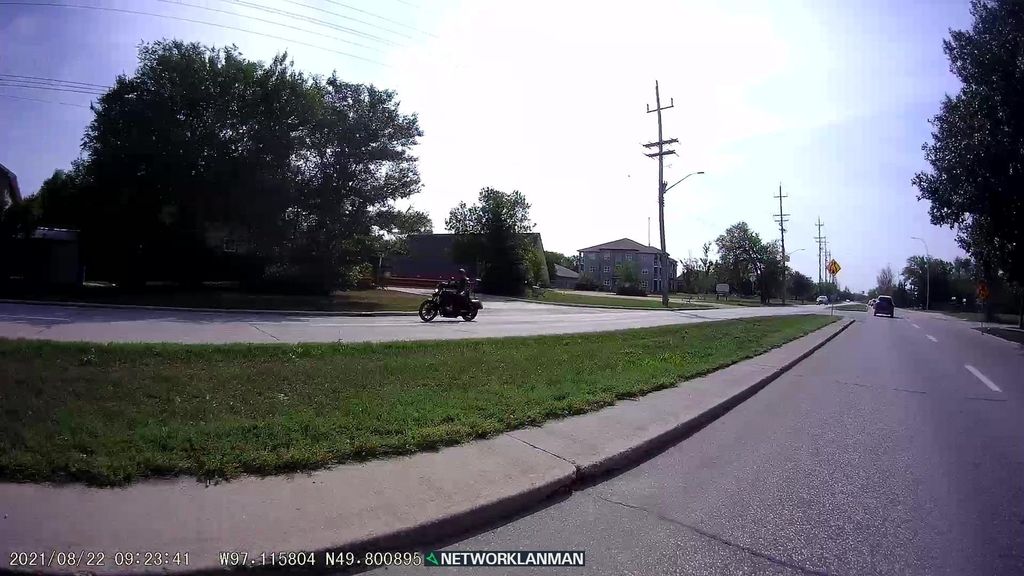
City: winnipeg